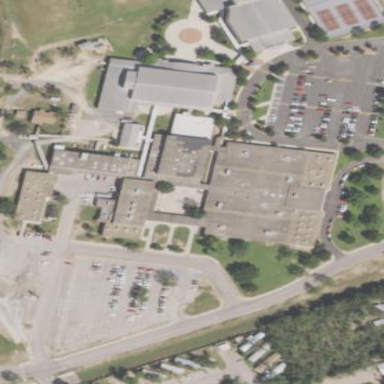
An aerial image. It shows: School building.